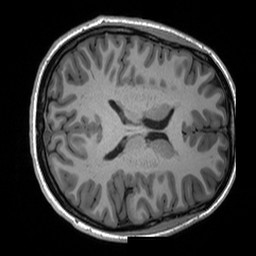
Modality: T1w
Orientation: axial
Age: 24
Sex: female
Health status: healthy
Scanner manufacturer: siemens
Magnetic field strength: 3 T
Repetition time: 2 s
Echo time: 0.00203 s